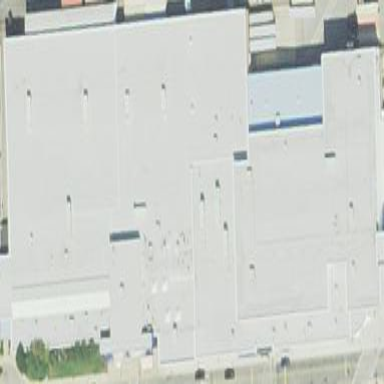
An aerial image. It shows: Mall building.